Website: bh-photo
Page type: address-validator
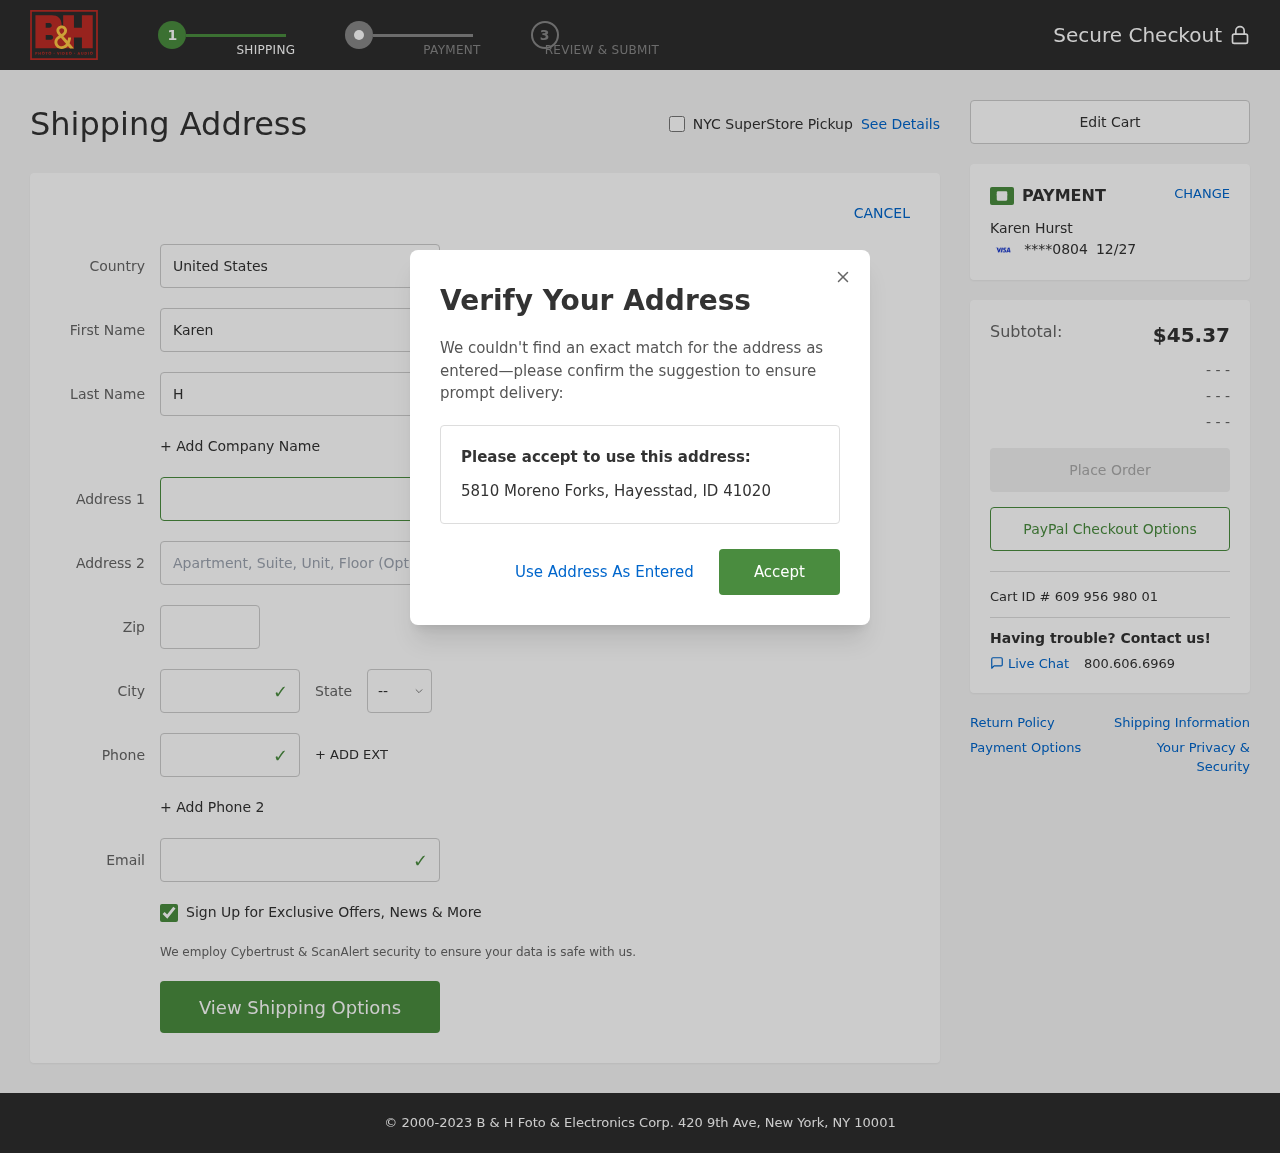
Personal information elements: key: PII_CARD_EXPIRY
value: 12/27
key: PII_CARD_LAST4
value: ****0804
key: PII_CITY
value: Hayesstad
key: PII_COUNTRY
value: United States
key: PII_EMAIL
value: karen_hurst@yahoo.com
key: PII_FIRSTNAME
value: Karen
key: PII_FULLNAME
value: Karen Hurst
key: PII_LASTNAME
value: Hurst
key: PII_PHONE
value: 6028860027
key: PII_POSTCODE
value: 41020
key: PII_STATE_ABBR
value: ID
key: PII_STREET
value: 5810 Moreno Forks
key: PII_STREET2
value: Apt. 997
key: PII_CITY_STATE_ZIP
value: Hayesstad, ID 41020
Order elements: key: ORDER_SUBTOTAL
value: $45.37
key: ORDER_ID
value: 609 956 980 01